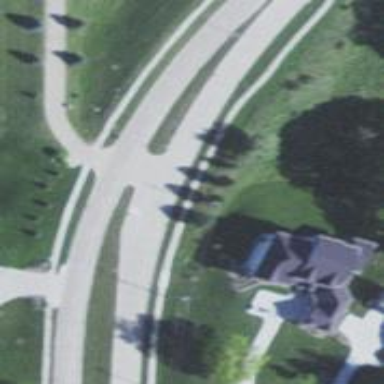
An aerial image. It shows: Secondary road.